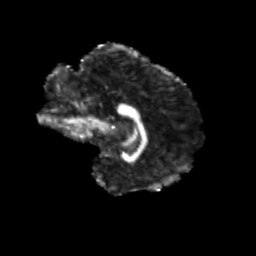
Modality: FA
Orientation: sagittal
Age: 20
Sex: female
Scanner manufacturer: siemens
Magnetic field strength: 3 T
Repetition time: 3.5 s
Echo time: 0.104 s